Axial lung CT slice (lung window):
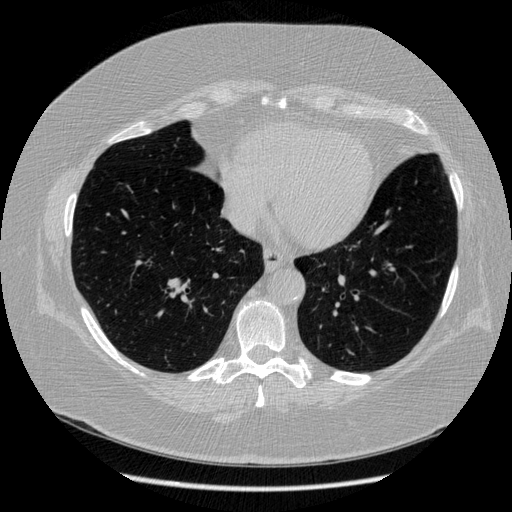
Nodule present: no